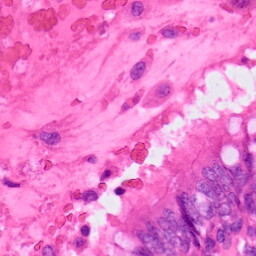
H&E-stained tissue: Lung